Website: lowes
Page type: payment
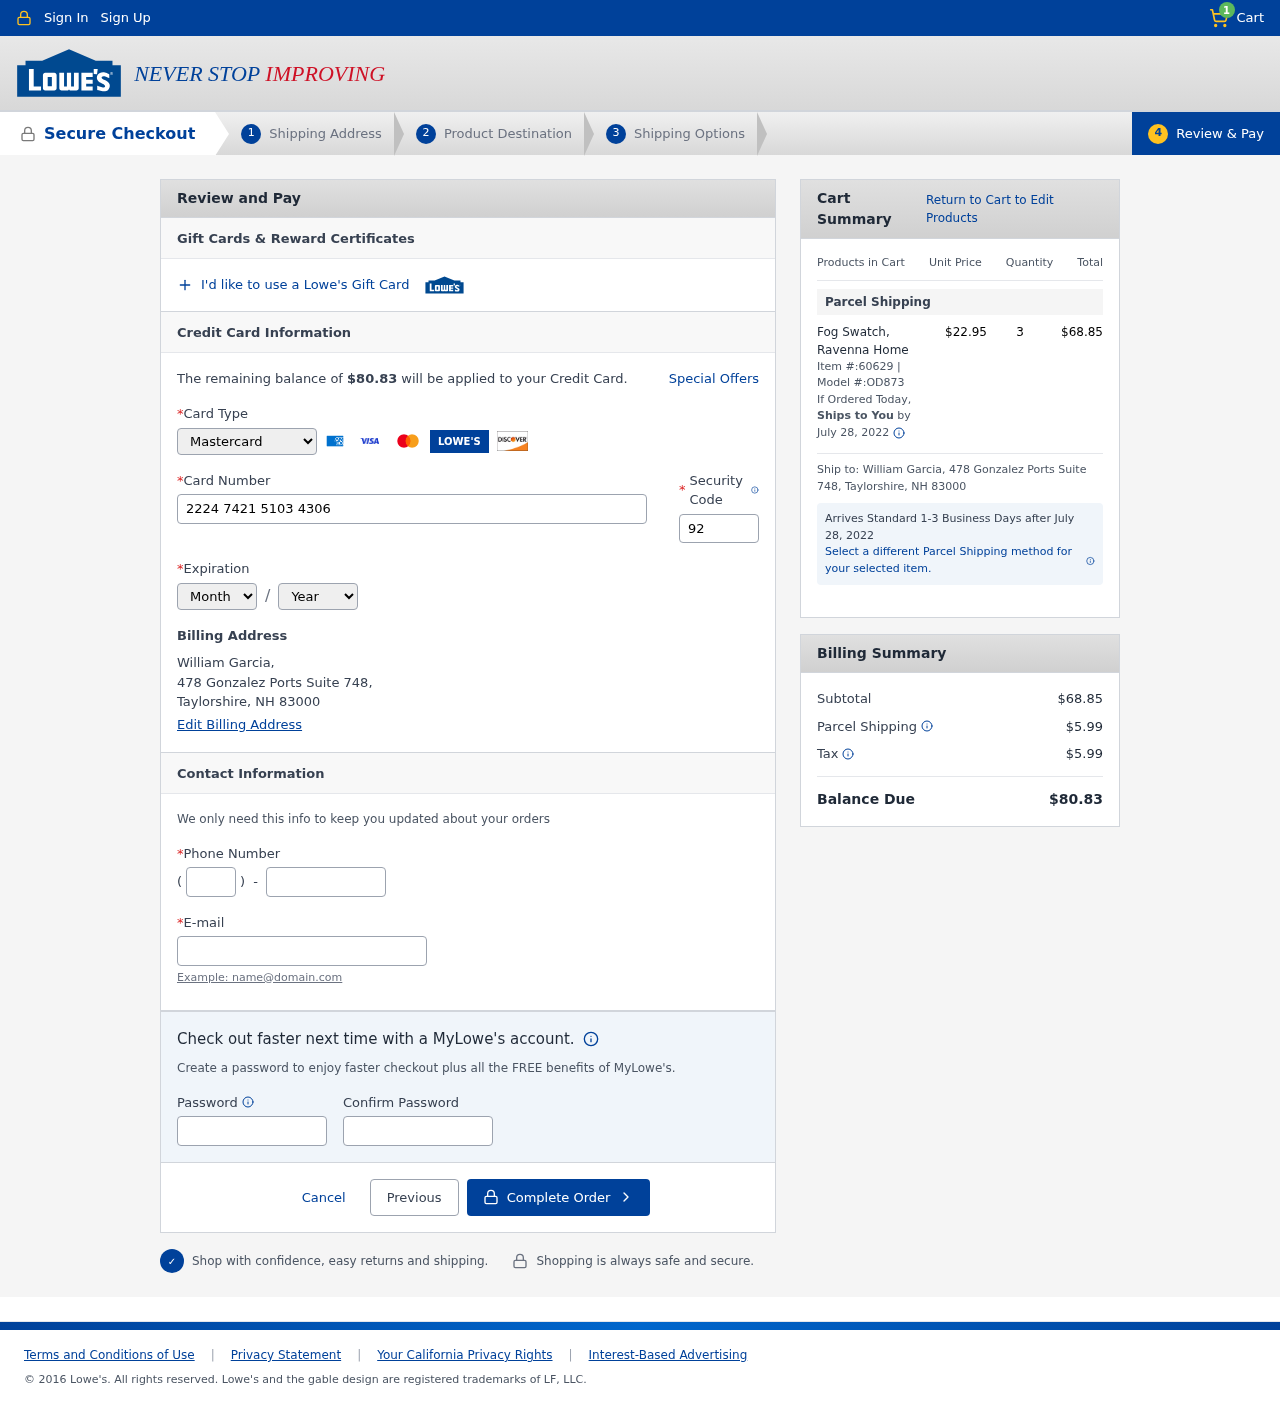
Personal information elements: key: PII_CARD_CVV
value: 927
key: PII_CARD_EXPIRY_MONTH
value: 12
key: PII_CARD_EXPIRY_YEAR
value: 29
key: PII_CARD_NUMBER
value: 2224 7421 5103 4306
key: PII_CARD_TYPE
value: Mastercard
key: PII_CITY_STATE_ZIP
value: Taylorshire, NH 83000
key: PII_EMAIL
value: william_garcia@gmail.com
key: PII_FULLNAME
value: William Garcia,
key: PII_PHONE
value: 7116361073
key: PII_PHONE_AREA
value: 711
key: PII_STREET
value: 478 Gonzalez Ports Suite 748,
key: PII_FULLNAME2
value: William Garcia
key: PII_STREET2
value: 478 Gonzalez Ports Suite 748
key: PII_CITY_STATE_ZIP2
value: Taylorshire, NH 83000
Product elements: key: PRODUCT1_NAME
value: Fog Swatch, Ravenna Home
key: PRODUCT1_PRICE
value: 22.95
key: PRODUCT1_QUANTITY
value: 3
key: PRODUCT1_ITEM
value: Item #:60629
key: PRODUCT1_MODEL
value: Model #:OD873
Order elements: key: ORDER_NUM_ITEMS
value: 1
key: ORDER_TOTAL
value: $80.83
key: ORDER_SHIPPING_DATE
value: July 28, 2022
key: ORDER_SUBTOTAL
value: $68.85
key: ORDER_SHIPPING_DATE2
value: July 28, 2022
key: ORDER_SHIPPING_COST
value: $5.99
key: ORDER_TAX
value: $5.99